Interaction volume radius: 5 \u00c5
Interaction volume height: 20 \u00c5
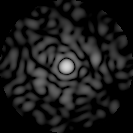
Disorder parameter: 0.8292